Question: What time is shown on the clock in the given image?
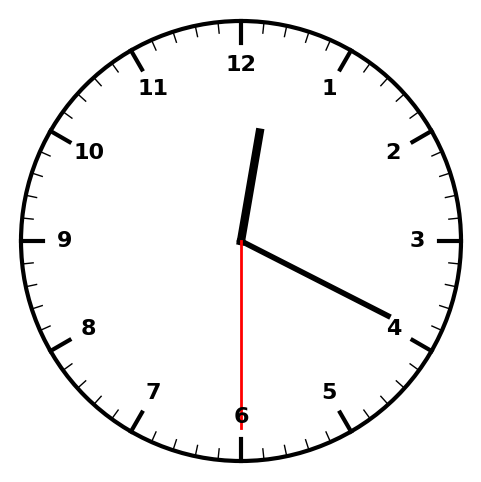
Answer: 12:19:30